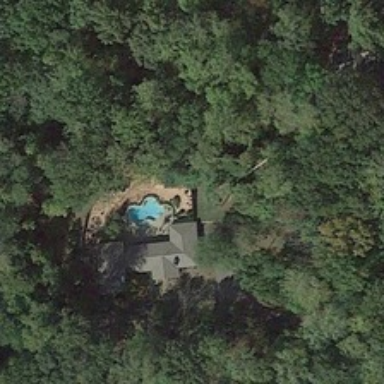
Many green trees are around a building with a swimming pool .